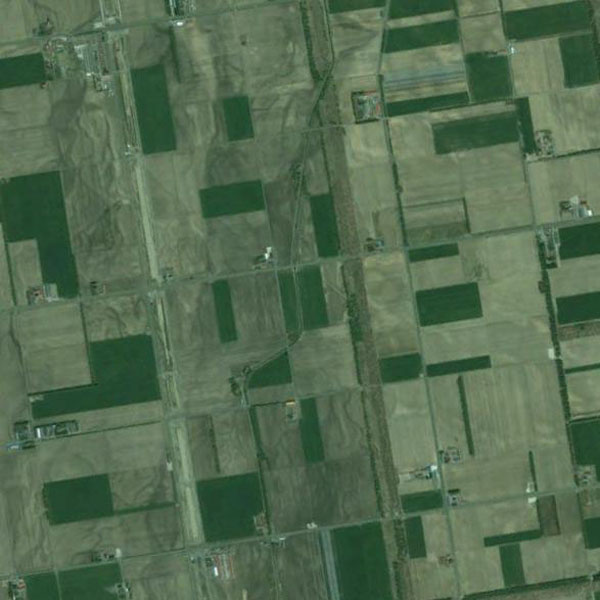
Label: Farmland